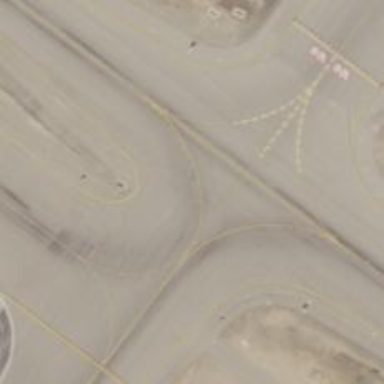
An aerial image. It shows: Image of taxiway at airport.